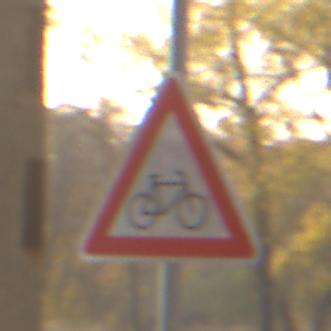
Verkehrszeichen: RadverkehrLinks
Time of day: SunriseSunset
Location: Roofed (Suburban)
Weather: Clear
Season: NotSpecified
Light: Natural